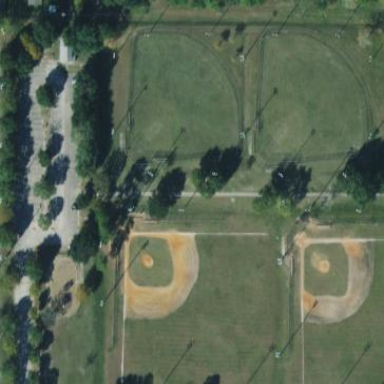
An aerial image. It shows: Baseball pitch for leisure land.